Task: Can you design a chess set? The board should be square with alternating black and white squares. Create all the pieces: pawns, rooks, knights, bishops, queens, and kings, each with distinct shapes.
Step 1011:
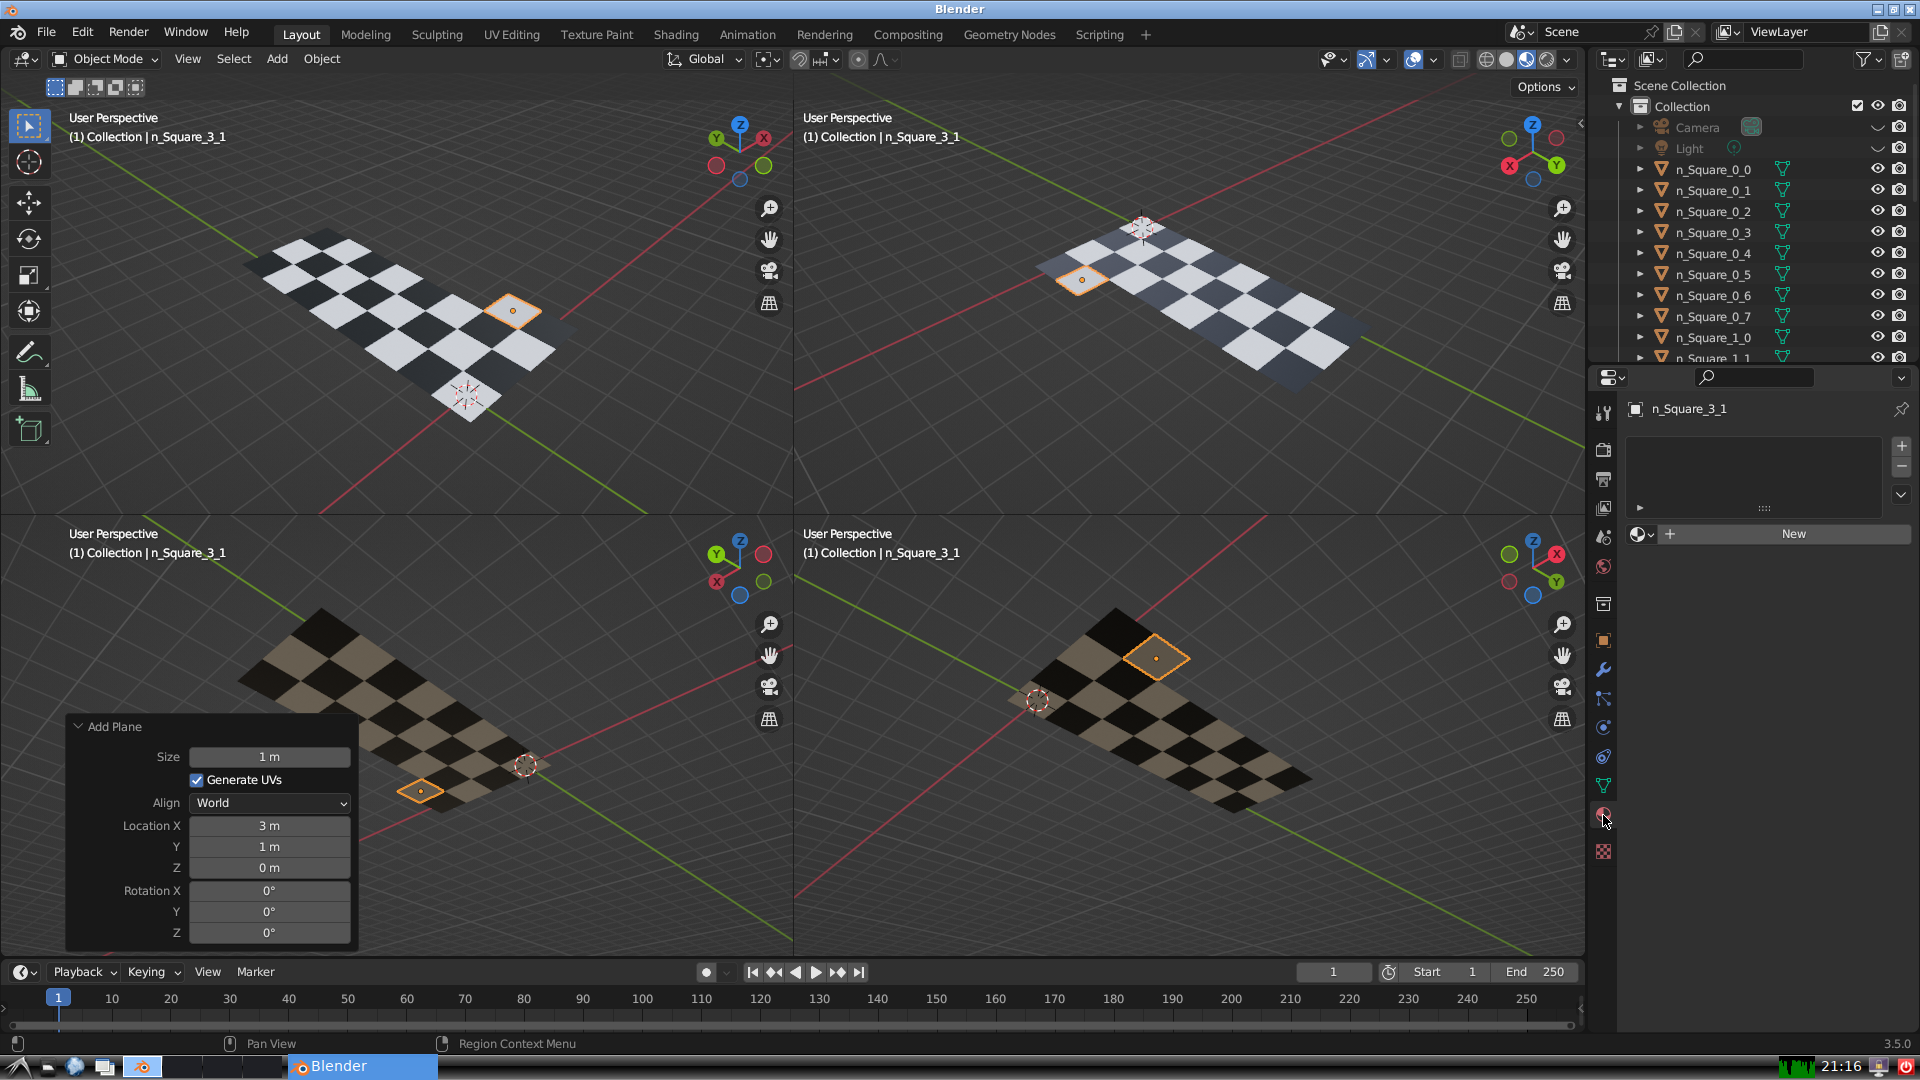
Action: {"mouse_move": [1636, 534]}